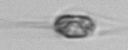
Label: Chaetoceros